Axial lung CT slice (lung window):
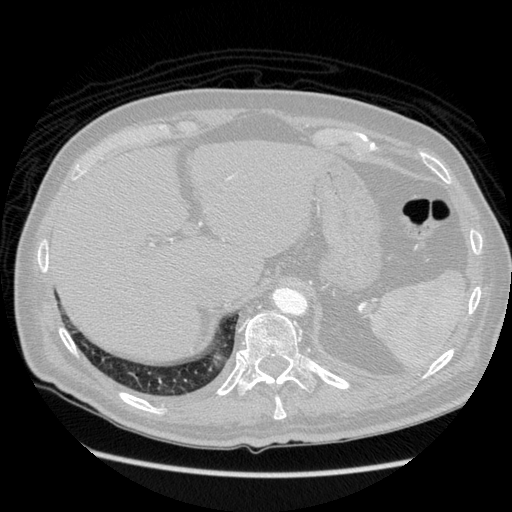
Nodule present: no